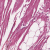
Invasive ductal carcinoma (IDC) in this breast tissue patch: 0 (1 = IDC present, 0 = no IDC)